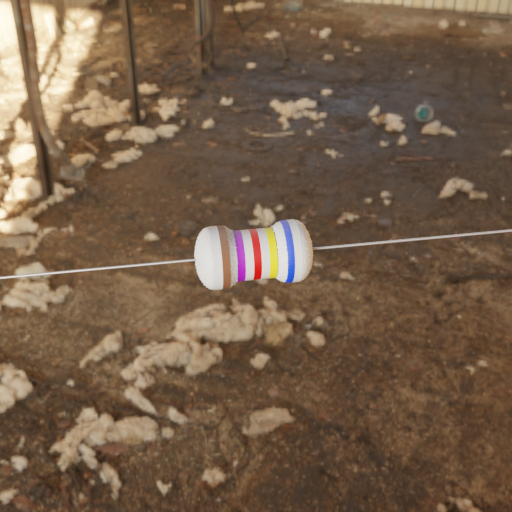
Resistor colour bands (in order): brown, violet, red, yellow, blue